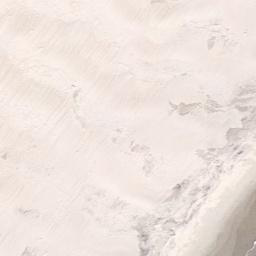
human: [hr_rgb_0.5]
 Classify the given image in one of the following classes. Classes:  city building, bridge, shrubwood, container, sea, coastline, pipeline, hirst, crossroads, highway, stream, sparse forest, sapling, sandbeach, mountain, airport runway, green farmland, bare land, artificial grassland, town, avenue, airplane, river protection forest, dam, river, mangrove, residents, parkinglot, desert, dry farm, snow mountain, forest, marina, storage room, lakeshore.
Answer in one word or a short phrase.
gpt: sandbeach